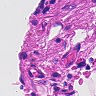
Metastatic tissue present: no